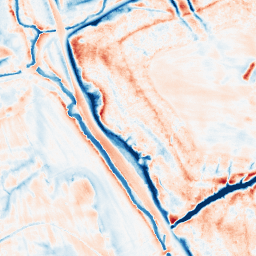
Category: trend_removal
Decomposition family: local_polynomial
Decomposition parameters: window_size: 21
degree: 3
Upsampling method: quadratic
Upsampling parameters: scale: 4
Upsampling scale: 4